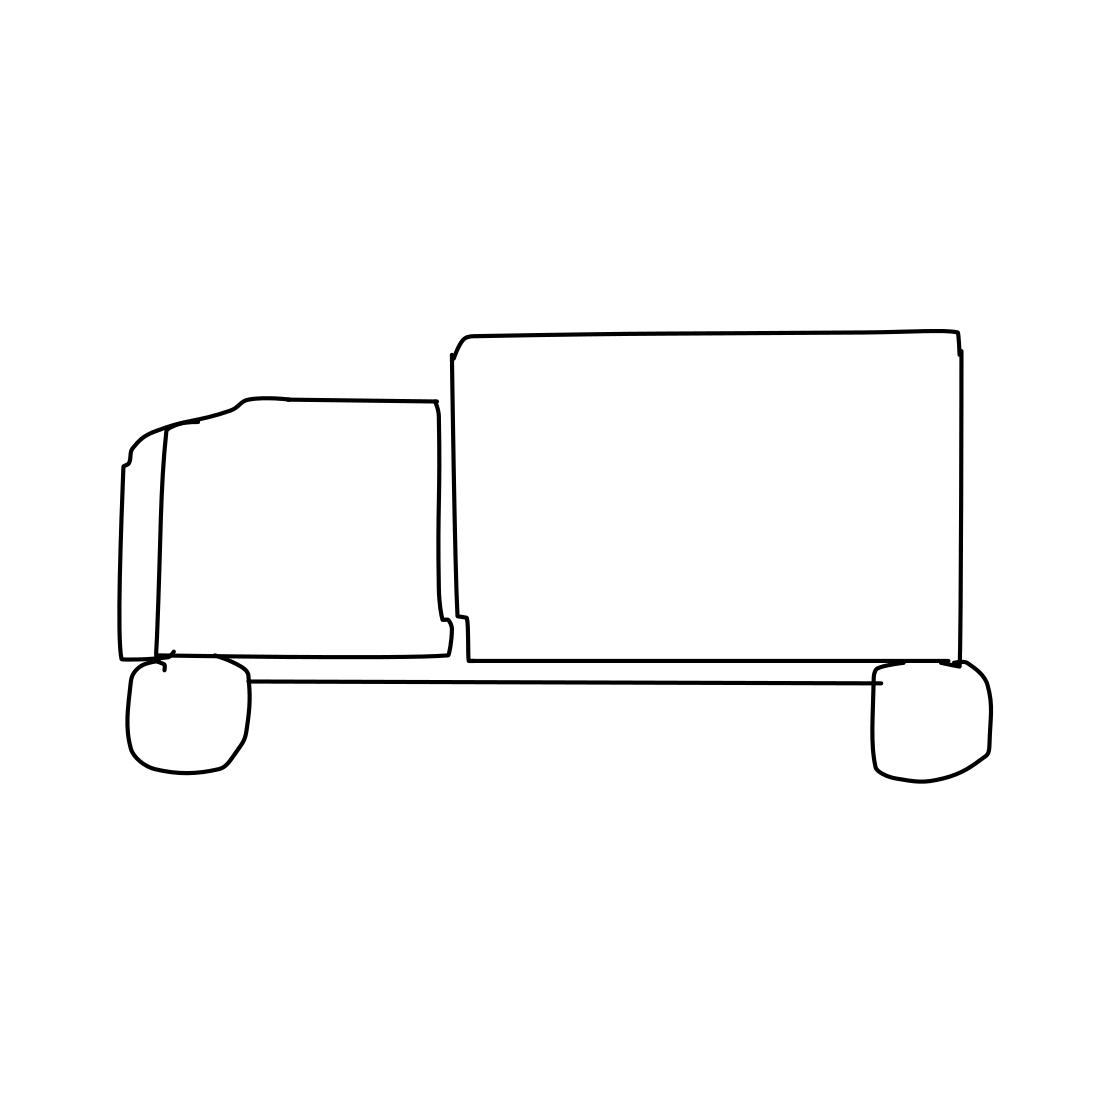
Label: truck